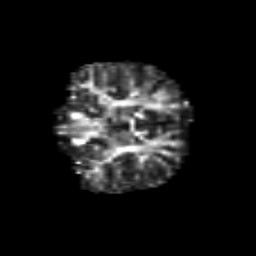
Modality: FA
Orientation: coronal
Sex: male
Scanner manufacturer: siemens
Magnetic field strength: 3 T
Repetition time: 5 s
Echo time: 0.071 s